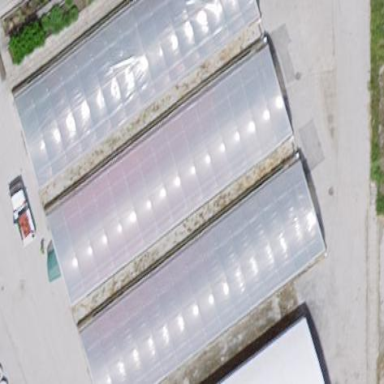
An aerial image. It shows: Greenhouse used for horticulture.